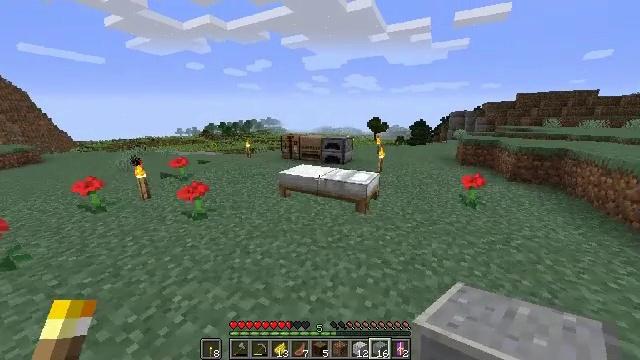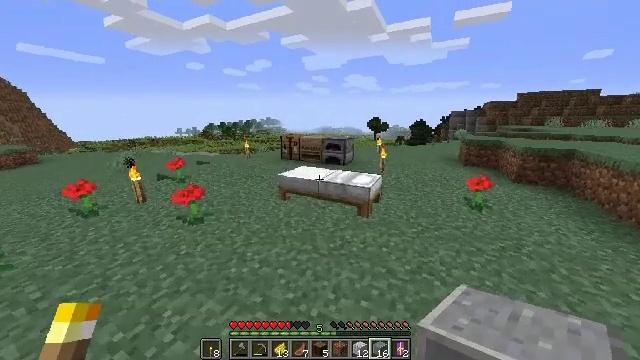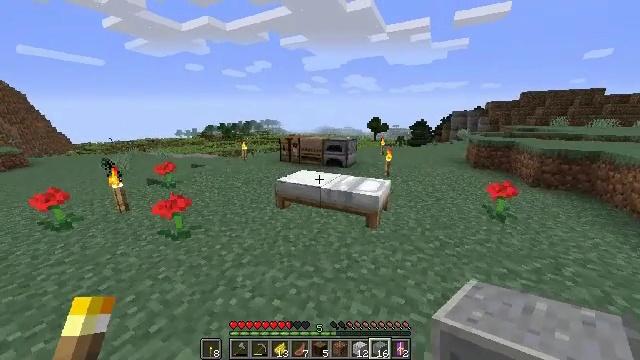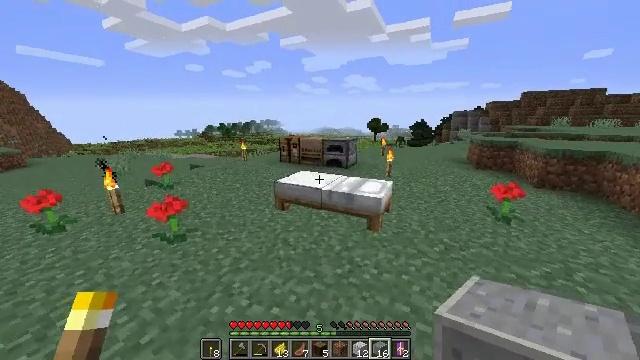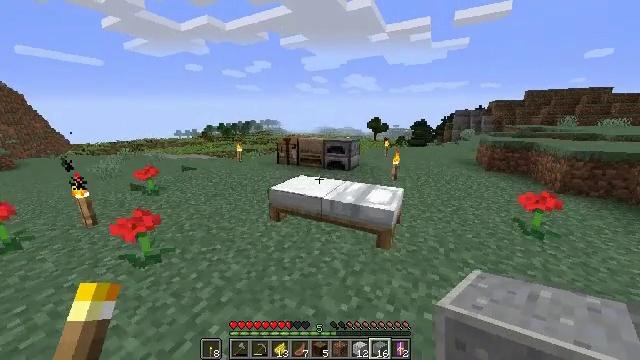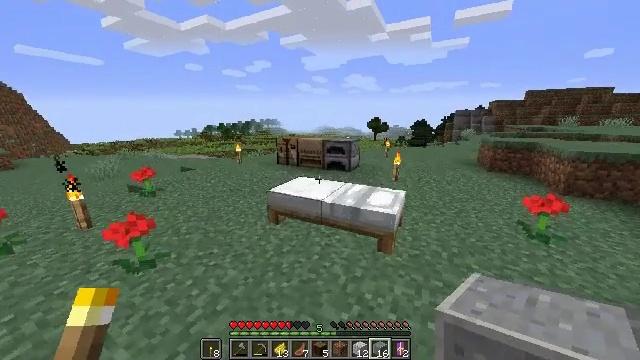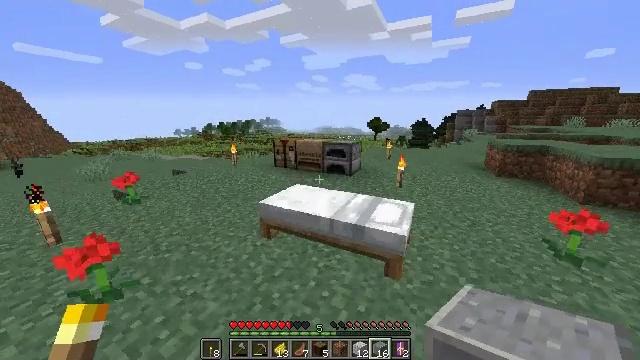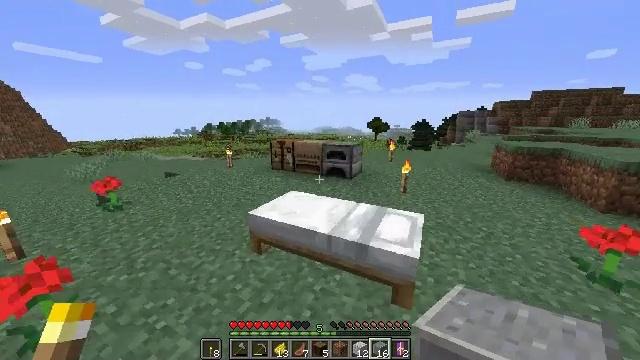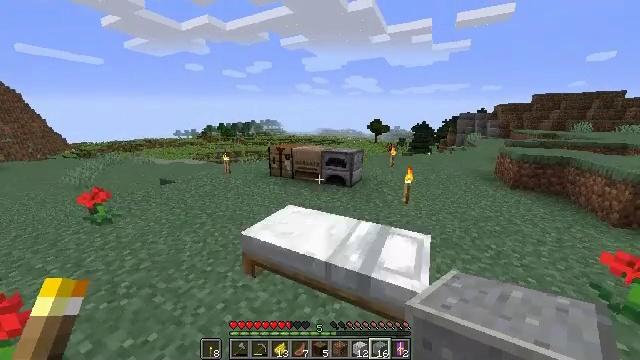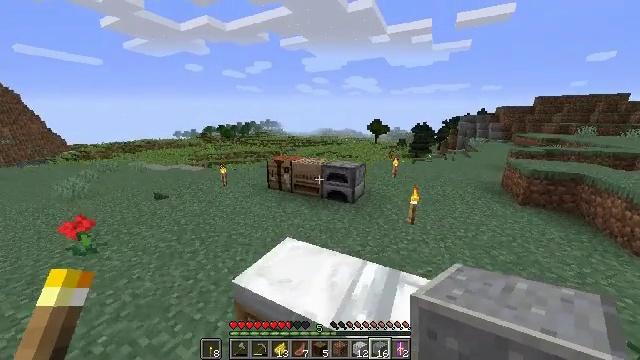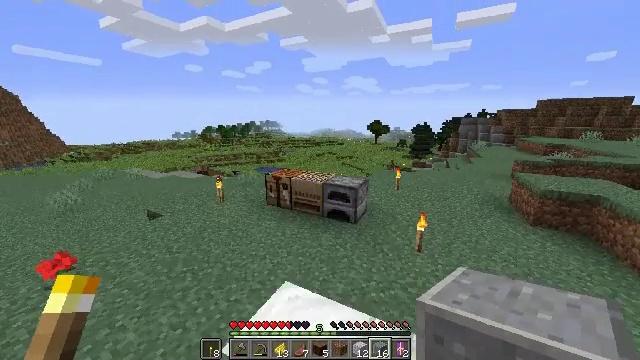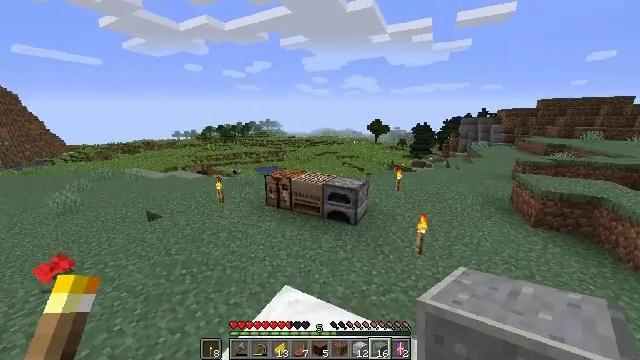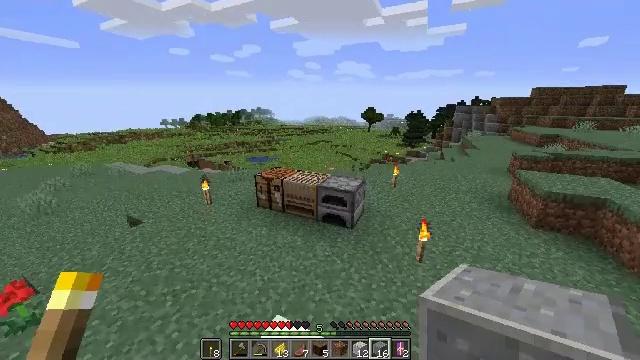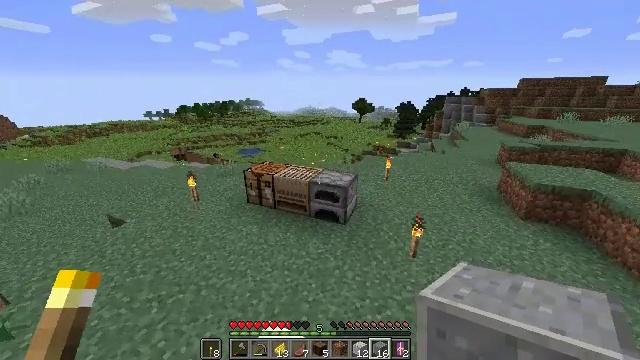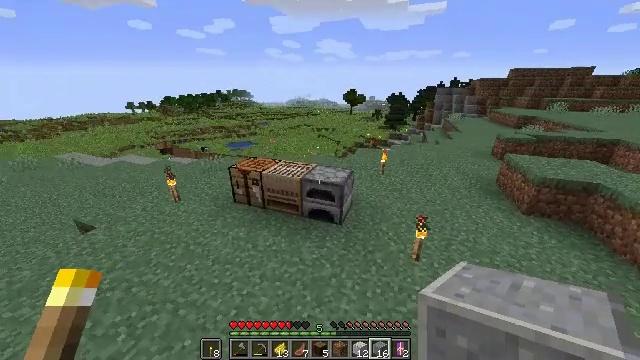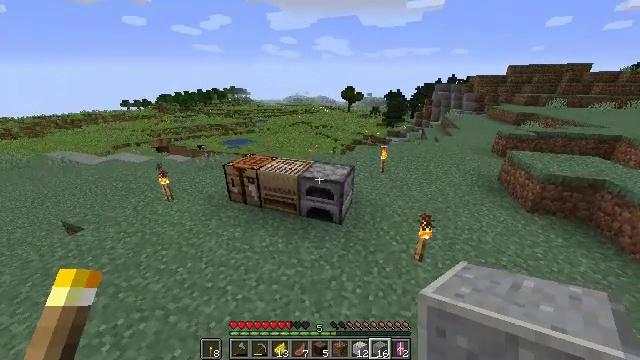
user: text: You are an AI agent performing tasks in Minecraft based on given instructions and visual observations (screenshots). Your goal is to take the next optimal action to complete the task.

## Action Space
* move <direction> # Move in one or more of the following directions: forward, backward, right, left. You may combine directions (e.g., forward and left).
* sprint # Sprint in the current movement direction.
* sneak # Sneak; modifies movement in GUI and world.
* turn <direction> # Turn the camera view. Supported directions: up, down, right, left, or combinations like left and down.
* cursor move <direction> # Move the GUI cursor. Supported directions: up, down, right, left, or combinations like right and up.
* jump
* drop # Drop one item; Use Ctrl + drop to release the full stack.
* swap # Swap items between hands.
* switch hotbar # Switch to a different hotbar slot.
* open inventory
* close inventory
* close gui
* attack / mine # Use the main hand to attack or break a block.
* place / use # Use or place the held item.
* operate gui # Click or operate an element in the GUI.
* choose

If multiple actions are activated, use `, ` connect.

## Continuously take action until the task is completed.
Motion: motion action
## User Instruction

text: Open the crafting table and craft polished andesite stairs.
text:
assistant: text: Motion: move forward
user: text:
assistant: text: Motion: move forward
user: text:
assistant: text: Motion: move forward
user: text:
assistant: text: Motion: move forward
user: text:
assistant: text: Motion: move forward
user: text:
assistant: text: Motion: move forward
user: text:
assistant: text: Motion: move forward
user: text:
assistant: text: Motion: move forward, jump
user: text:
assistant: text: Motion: move forward, jump
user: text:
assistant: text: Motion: move forward, jump
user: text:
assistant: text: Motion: move forward, jump
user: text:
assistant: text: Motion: move forward, turn right and down
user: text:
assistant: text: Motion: move forward, turn right and down
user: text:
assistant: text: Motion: move forward, turn right and down
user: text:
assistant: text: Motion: move forward
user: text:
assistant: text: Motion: move forward
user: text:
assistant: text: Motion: move forward
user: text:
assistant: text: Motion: move forward
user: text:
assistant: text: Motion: move forward
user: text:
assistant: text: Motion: move forward
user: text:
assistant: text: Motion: move forward
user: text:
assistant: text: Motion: move forward, turn right and down
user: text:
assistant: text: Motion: no_op
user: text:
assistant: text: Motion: no_op
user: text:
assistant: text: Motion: no_op
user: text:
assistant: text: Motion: no_op
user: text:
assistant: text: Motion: no_op
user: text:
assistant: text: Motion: use / place
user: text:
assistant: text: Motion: use / place
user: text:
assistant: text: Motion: no_op